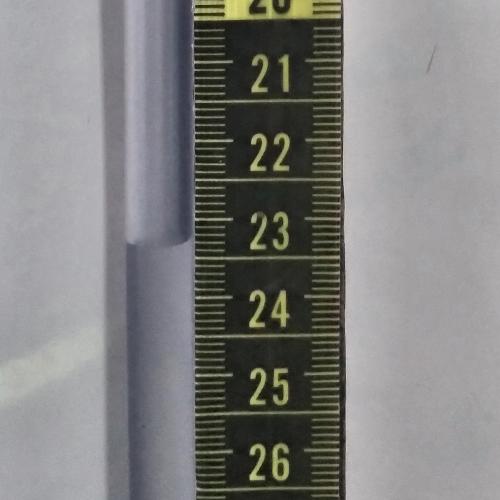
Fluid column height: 23.3 cm